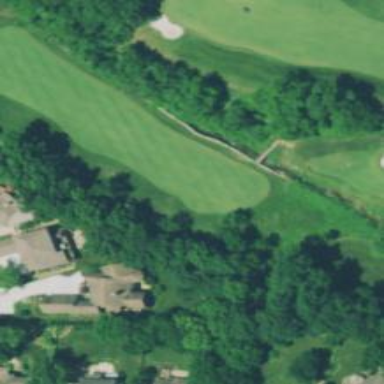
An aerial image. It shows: Path for both roads and golfers.